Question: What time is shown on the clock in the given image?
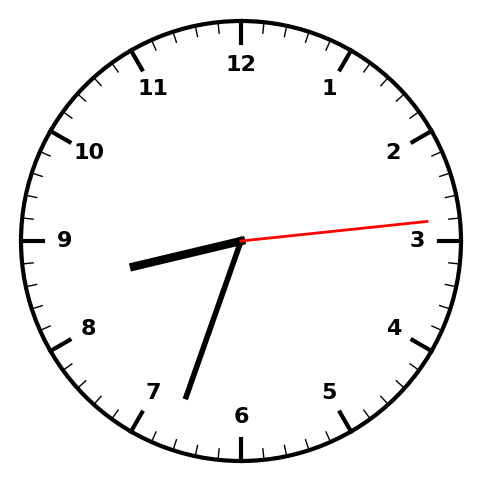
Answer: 08:33:14